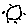
Label: sun